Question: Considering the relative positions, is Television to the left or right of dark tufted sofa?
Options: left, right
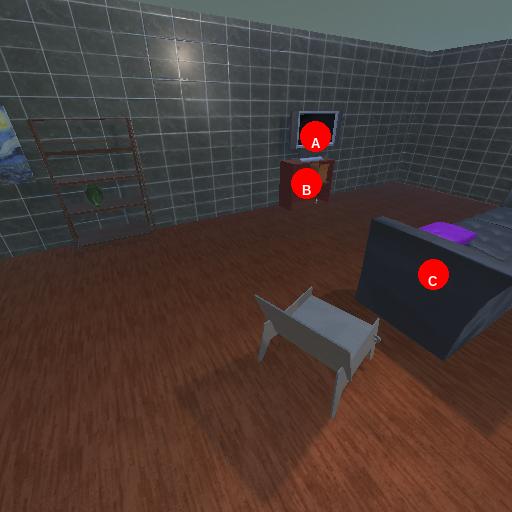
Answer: left